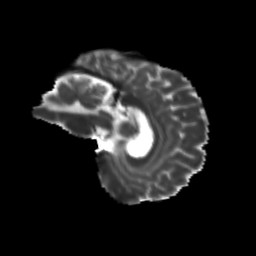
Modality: T2w
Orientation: sagittal
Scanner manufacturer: siemens
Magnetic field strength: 3 T
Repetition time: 9.2 s
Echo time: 0.084 s